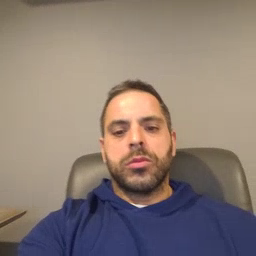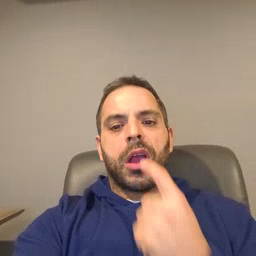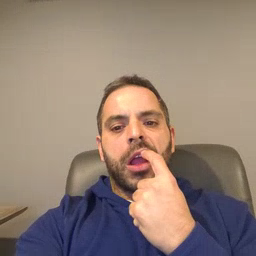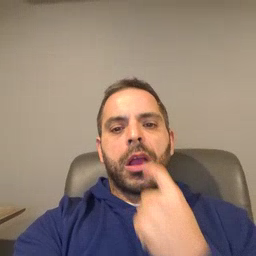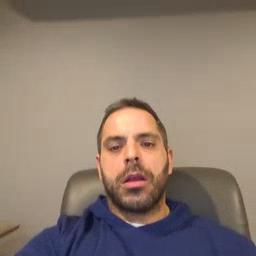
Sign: tooth